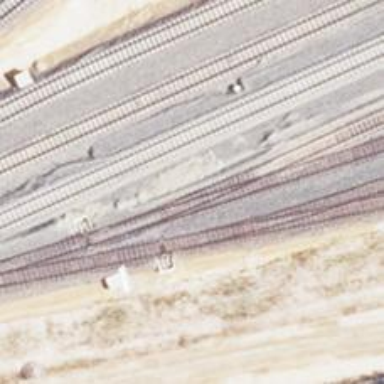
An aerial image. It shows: Rail line with electrified contact lines on embankment.